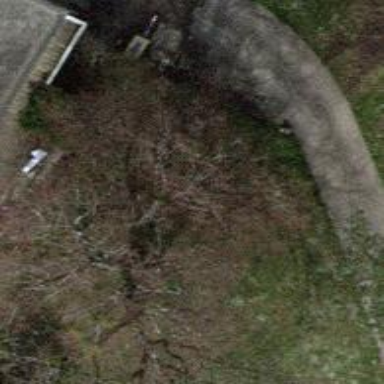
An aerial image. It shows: Evergreen needle-leaved tree.